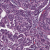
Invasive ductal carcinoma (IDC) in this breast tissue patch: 1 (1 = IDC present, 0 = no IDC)